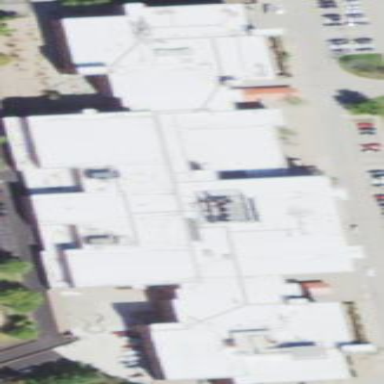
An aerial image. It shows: School building or complex.